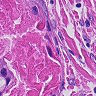
Metastatic tissue present: yes